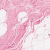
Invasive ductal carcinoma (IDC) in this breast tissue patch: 0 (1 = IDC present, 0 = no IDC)